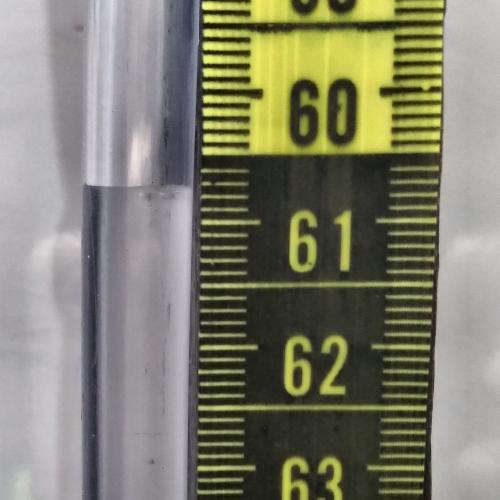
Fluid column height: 60.7 cm